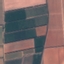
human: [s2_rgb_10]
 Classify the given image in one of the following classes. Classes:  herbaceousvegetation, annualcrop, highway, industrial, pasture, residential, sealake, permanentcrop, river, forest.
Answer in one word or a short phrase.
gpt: PermanentCrop